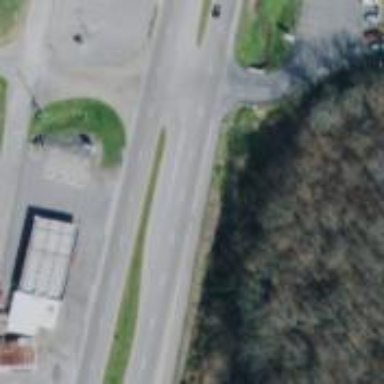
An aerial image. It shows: Trunk highway.